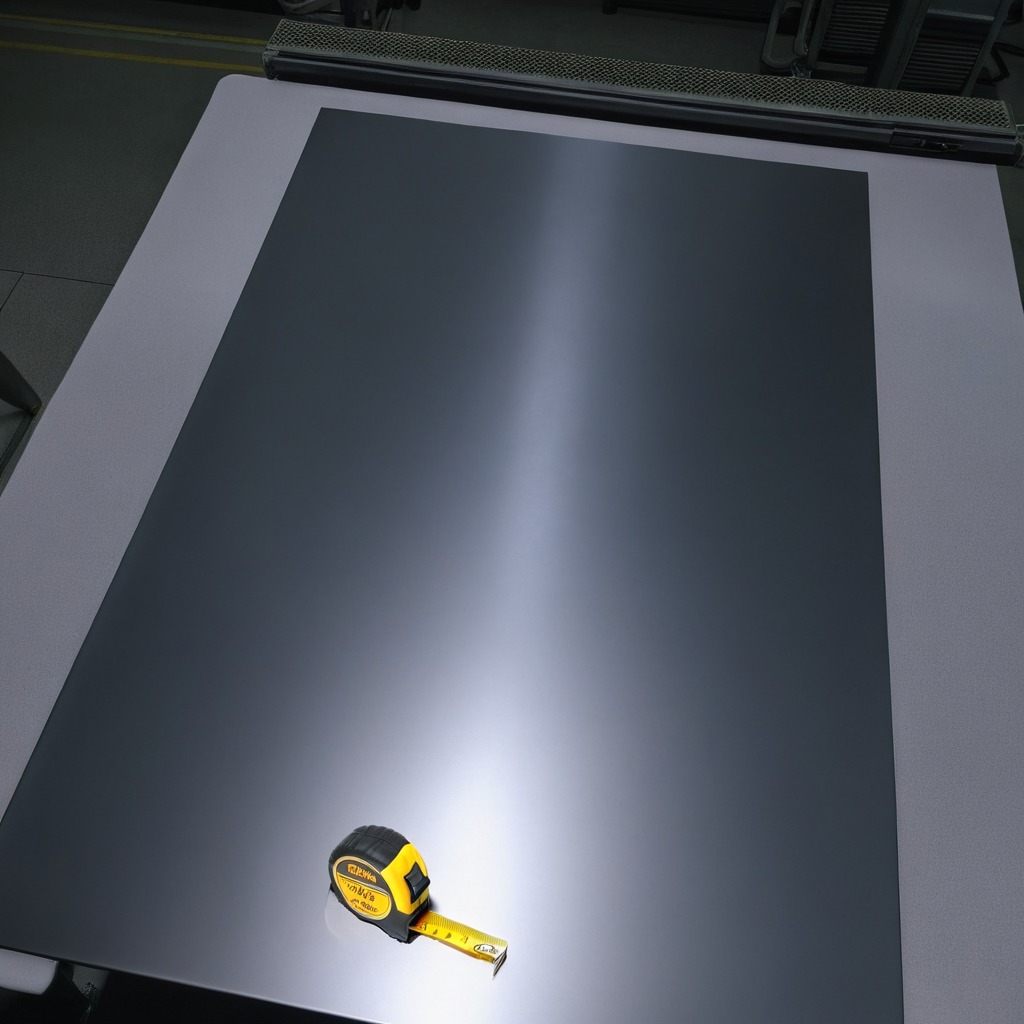
A measuring tape is lying on the tabletop.